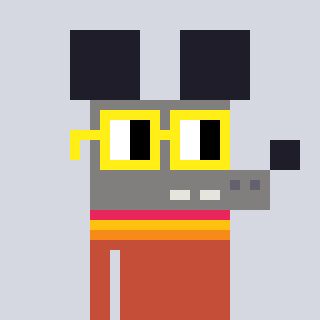
a pixel art character with square yellow glasses, a mouse-shaped head and a rust-colored body on a cool background